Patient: sex M, age 55
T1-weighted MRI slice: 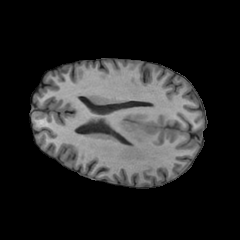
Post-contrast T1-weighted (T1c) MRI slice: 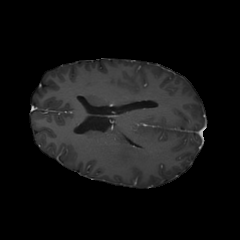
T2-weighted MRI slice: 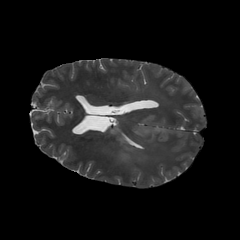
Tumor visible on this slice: yes
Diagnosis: Astrocytoma, IDH-wildtype
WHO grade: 2